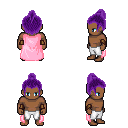
a pixel art fantasy rpg character, male body template, human, dark skin, pink cape, white pants, purple short topknot hairstyle, leather bracers, four views (front, back, left, right), 2x2 character sprite sheet, small pixel art, hard edges, no anti-aliasing